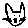
Label: cat